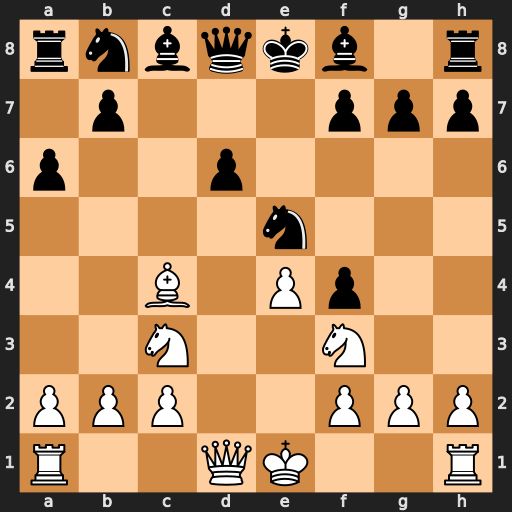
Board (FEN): rnbqkb1r/1p3ppp/p2p4/4n3/2B1Pp2/2N2N2/PPP2PPP/R2QK2R
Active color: w
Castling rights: KQkq
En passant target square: -
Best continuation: Nxe5 dxe5 Bxf7+ Ke7 Qh5 Qd6 Nd5+